Question:
Let's say our view gets a list of all the "Ingredient" in our DB, we now want to add the Quantity info to each Ingredient.
## Logic:
- -
- -
-
- -
## Question:
How can we combine the input of each Selected Ingredient to a list of IngredientQuantity. We only want our list to contain the Selected Ingredients.
A 'Quantity' has a 'String unit' and a 'Int quantity' field
I was thinking to use a custom Converter, but wouldn't have a clue on how to do it.
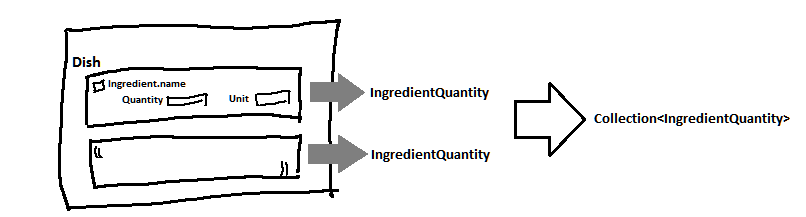
Answer: You don't need a 'Converter'. Converter is used to for advanced type conversion like converting an incoming string to 'java.util.Date' and vice versa.
Spring provides <URL> to attach modelAttribute to a '<form>' and its field.
You can also attach a list of IngredientQuantity to the '<form>' and there are many tutorials on how to use list inside '<form>'.
One such example is <URL>
In your case, you will add Dish and an empty list of IngredientQuantity to the model in your controller setup method as below
'''
class IngredientFormModel{
//It is important to use AutoPopulatingList as your list is dynamic
AutoPopulatingList<IngredientQuantity> ingredientQuantityList = new AutoPopulatingList<IngredientQuantity>(IngredientQuantity.class);
}
@RequestMapping(method=RequestMethod.GET)
public String setupForm(Model model) {
model.addAttribute("dish", dish);
IngredientFormModel ingredientFormModel = new IngredientFormModel();
model.addAttribute("ingredientFormModel", ingredientFormModel)
return "viewName";
}
'''
Attach your ingredientFormModel to the '<form>' and use '.' operator to access nested fields
(Note: You can access dish in JSP as a regular attribute in requestScope)
'''
<form:form modelAttribute="ingredientFormModel">
Dish Name: ${dish.name} <br>
<c:forEach var="ingredient" items="${dish.ingredients}" varStatus="count">
Ingredient Name: ${ingredient.name} <br>
<input type="hidden" name="ingredientFormModel.ingredientQuantityList[${count.index}].name" value="${ingredient.name}" />
Quantity: <input name="ingredientFormModel.ingredientQuantityList[${count.index}].quantity.quantity" type="text" /> </br>
Unit: <input name="ingredientFormModel.ingredientQuantityList[${count.index}].quantity.unit" type="text"/> </br>
</c:forEach>
</form:form>
'''
In your controller class, you can retrieve the object as below
'''
@ModelAttribute("ingredientFormModel") IngredientFormModel ingredientFormModel
'''